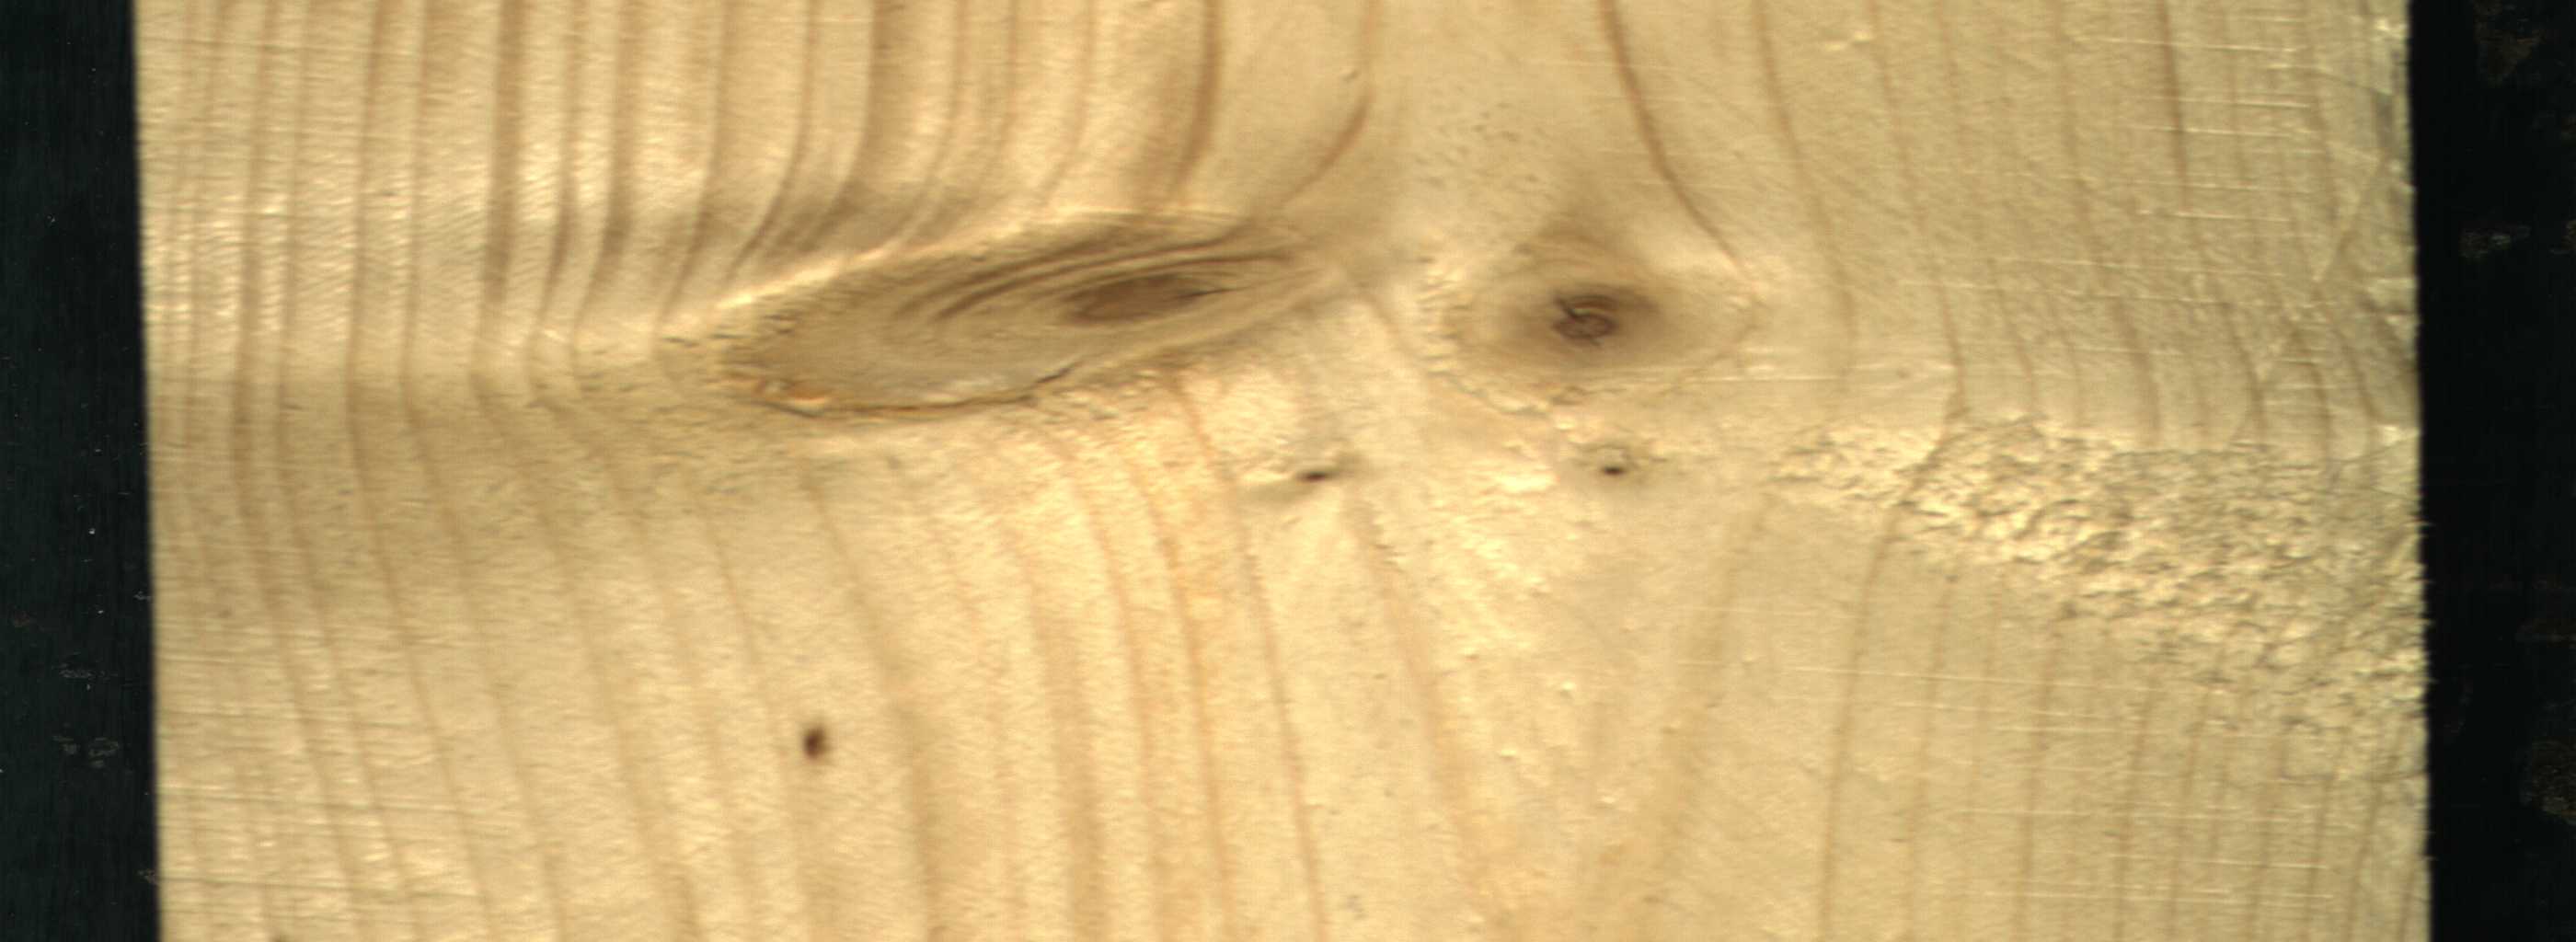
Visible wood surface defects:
Live_Knot
Live_Knot